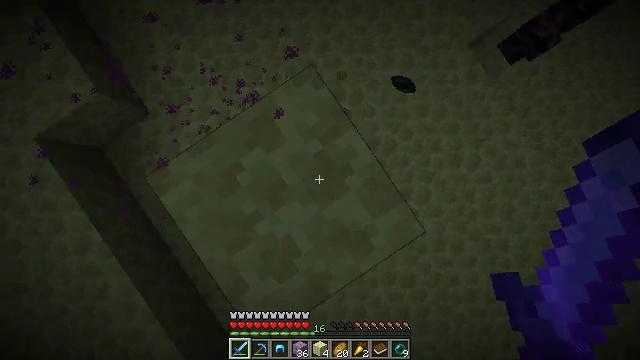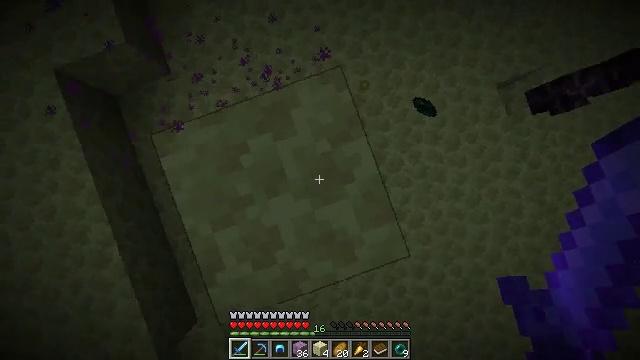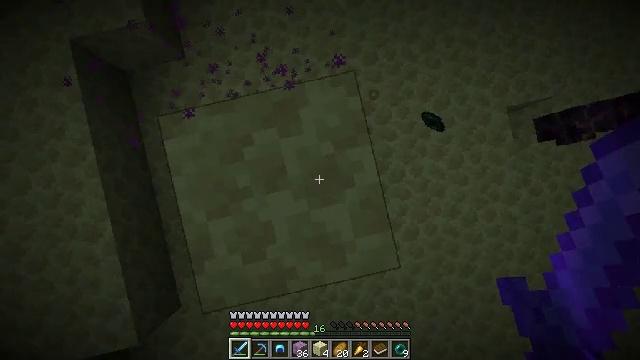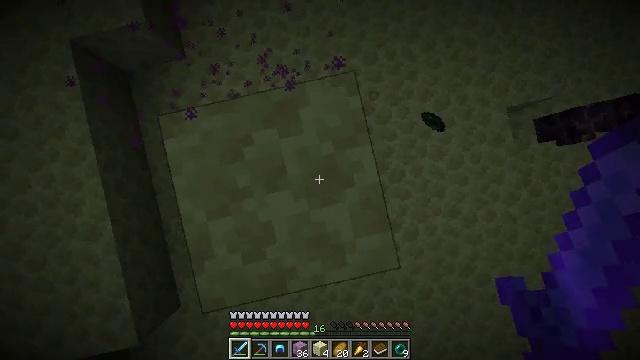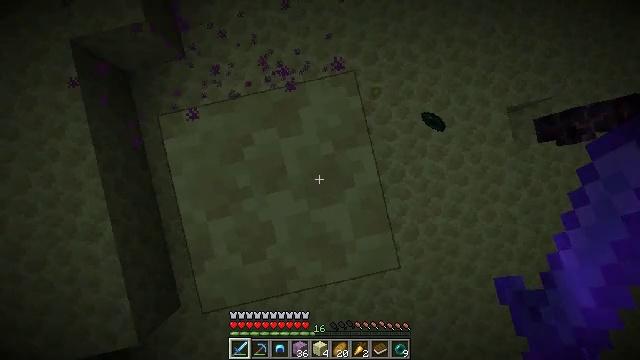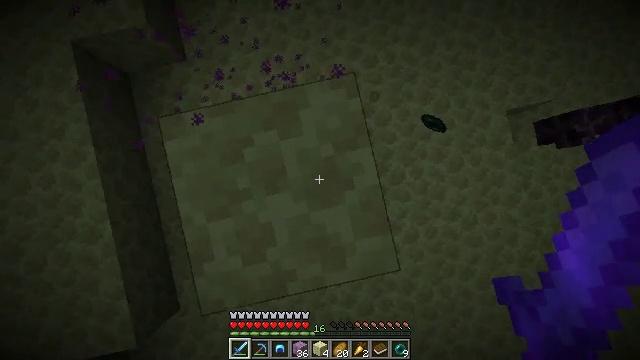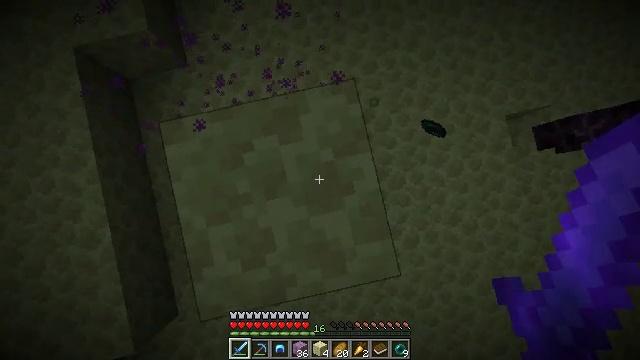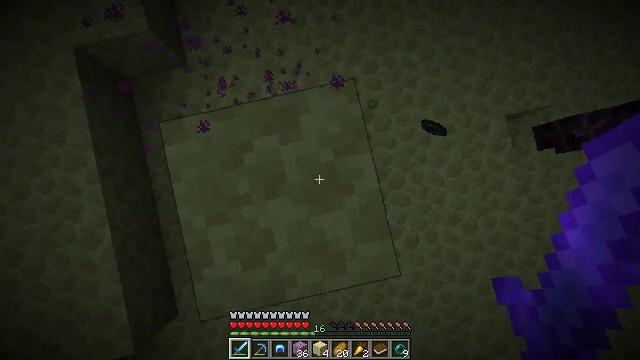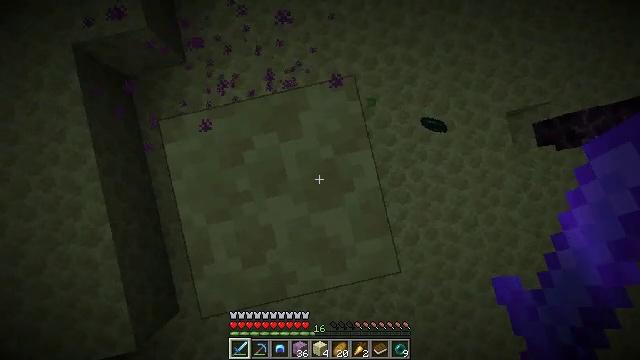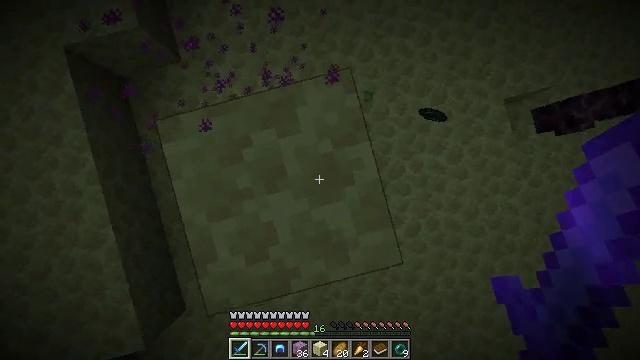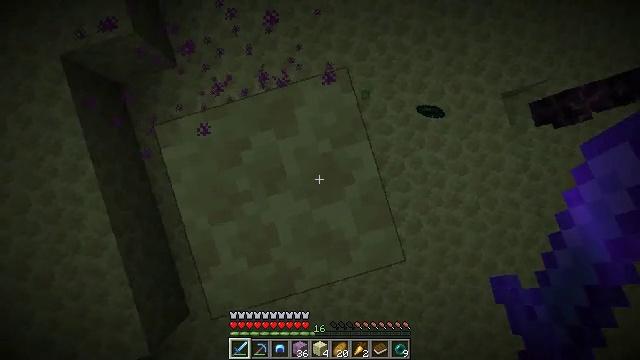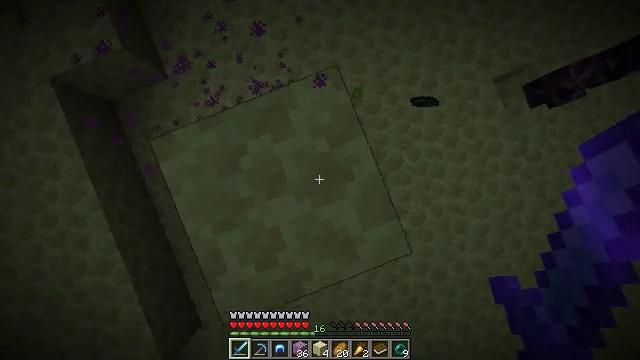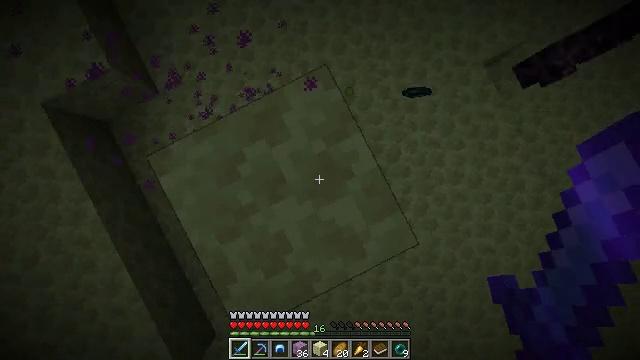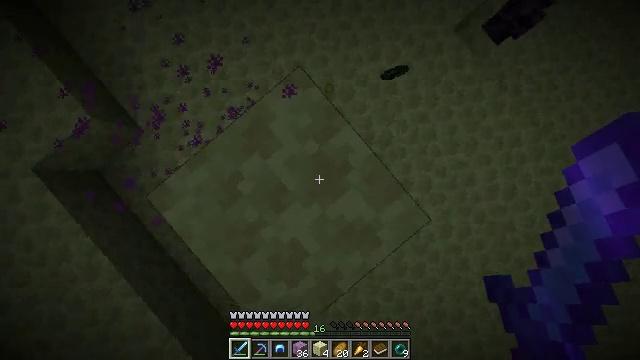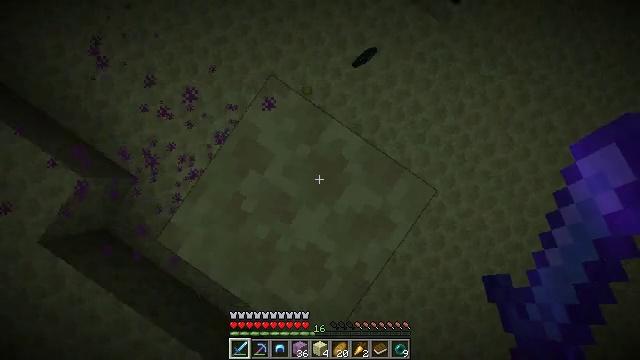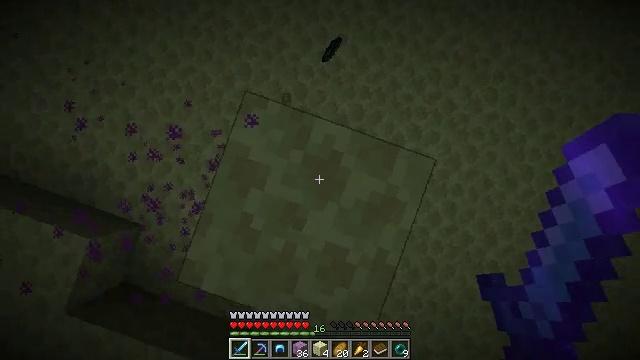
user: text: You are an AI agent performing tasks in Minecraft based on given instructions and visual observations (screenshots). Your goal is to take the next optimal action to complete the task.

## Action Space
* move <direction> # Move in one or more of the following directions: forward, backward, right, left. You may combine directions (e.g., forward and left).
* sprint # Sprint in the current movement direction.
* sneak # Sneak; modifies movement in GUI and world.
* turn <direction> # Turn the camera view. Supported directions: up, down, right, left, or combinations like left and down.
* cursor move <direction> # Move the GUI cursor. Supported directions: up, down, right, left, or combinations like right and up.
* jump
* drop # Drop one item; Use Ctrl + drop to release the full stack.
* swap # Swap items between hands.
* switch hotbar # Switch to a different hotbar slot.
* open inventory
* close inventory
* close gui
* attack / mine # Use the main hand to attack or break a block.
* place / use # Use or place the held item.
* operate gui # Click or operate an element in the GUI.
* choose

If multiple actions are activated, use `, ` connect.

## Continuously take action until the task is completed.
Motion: motion action
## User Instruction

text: Hunt the enderman.
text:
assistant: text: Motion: sneak, turn left and down
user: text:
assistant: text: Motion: sneak, turn left
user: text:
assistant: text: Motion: sneak
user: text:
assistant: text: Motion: sneak
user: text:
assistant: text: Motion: sneak
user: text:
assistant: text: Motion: sneak, turn up
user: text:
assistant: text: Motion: sneak
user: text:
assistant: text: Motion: sneak
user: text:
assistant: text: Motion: sneak, turn right and down
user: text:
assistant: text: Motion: sneak, turn right
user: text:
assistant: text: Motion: sneak, turn right
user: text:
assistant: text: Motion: sneak, turn right
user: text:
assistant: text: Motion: sneak, turn right
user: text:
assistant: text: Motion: sneak, turn right
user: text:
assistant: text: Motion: sneak, turn right
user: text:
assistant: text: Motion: sneak, turn right
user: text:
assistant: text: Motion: sneak
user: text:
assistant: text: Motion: sneak
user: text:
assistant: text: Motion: sneak
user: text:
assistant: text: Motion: sneak
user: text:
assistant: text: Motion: sneak
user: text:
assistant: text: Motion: sneak
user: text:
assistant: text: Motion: sneak
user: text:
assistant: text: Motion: sneak, turn left
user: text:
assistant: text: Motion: sneak, turn left
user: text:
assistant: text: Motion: sneak
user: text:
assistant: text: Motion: sneak
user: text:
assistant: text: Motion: sneak
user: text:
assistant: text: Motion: sneak, turn left and up
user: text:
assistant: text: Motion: sneak, turn left and up